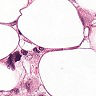
Metastatic tissue present: yes